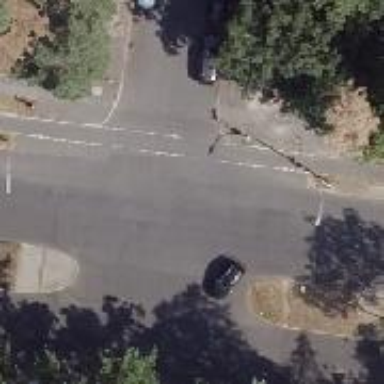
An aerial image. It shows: Secondary road with asphalt surface. There is cycle track on the right side of the road.